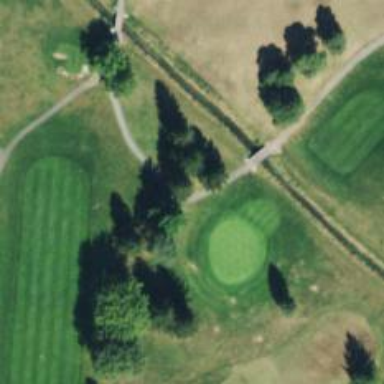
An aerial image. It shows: Golf cartpath that is also road path.